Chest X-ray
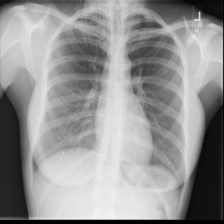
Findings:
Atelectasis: negative
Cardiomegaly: negative
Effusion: negative
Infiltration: negative
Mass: negative
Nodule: negative
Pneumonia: negative
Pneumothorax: negative
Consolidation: negative
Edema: negative
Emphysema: negative
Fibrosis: negative
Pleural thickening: negative
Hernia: negative